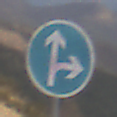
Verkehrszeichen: VorgeschriebeneFahrtrichtungGeradeausOderRechts
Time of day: Midday
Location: Outdoor (Nature)
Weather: Clear
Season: NotSpecified
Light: Natural